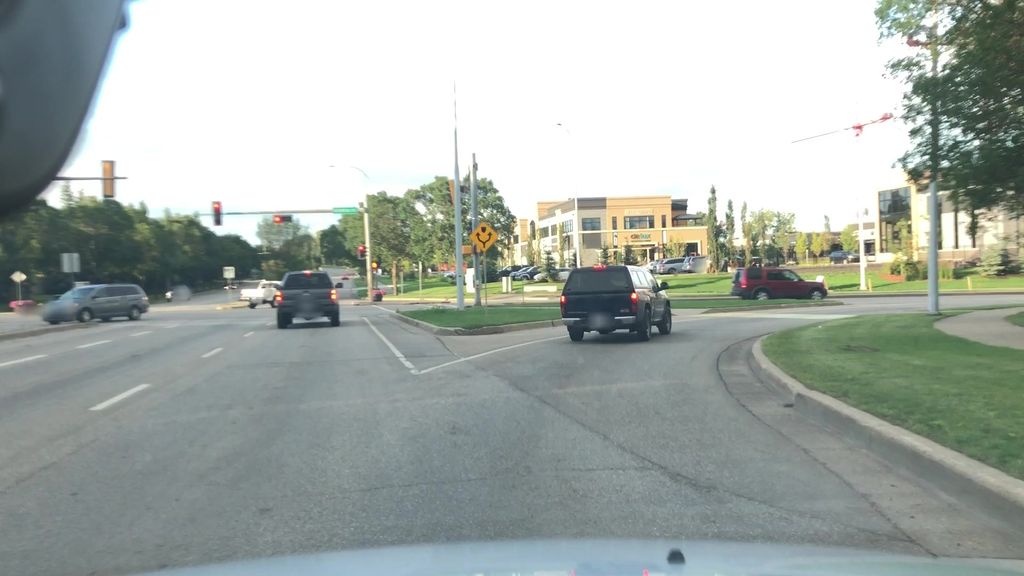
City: edmonton